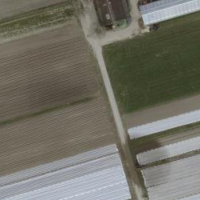
EUNIS habitat code: 52
Species observed at this site:
Beta vulgaris
Meles meles